Interaction volume radius: 10 \u00c5
Interaction volume height: 10 \u00c5
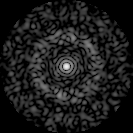
Disorder parameter: 0.815